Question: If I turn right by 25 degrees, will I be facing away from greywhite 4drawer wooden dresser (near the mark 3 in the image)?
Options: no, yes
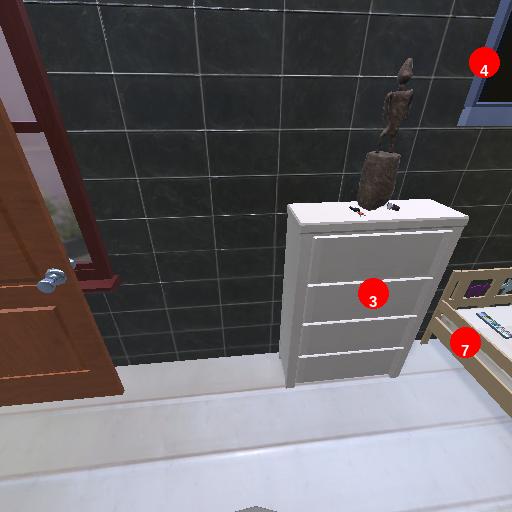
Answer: no